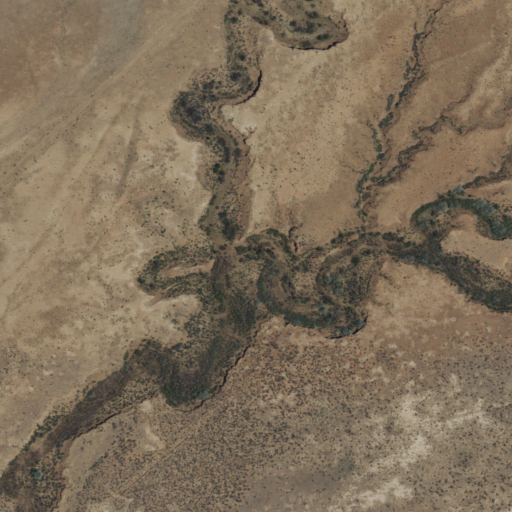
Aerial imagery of valley in New Mexico named Señorito Canyon containing only shrub